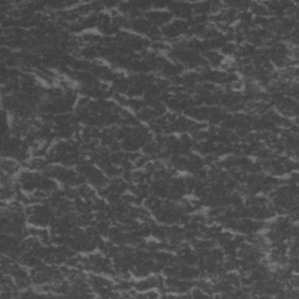
Label: frost